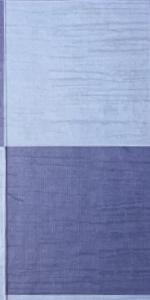
Label: Empty